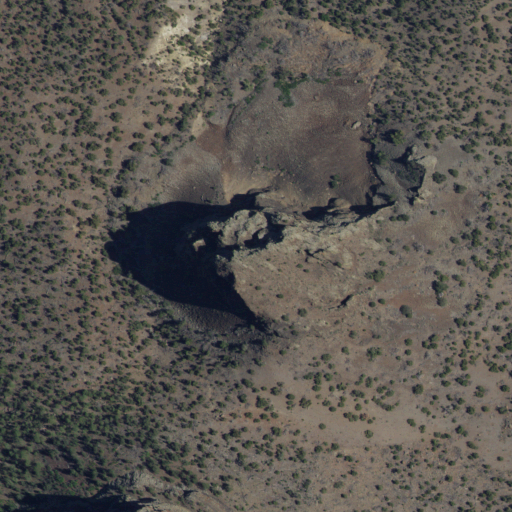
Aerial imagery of mountain in New Mexico named Bear Mouth containing evergreen forest, shrub, and open water